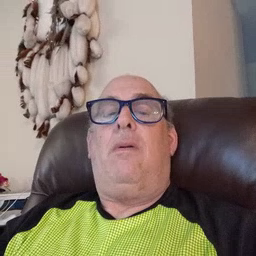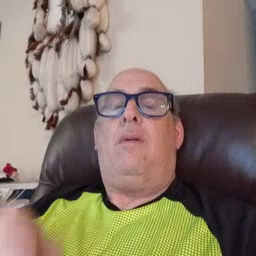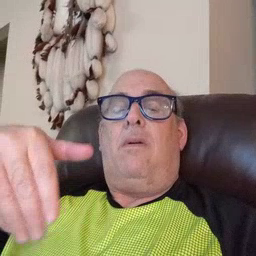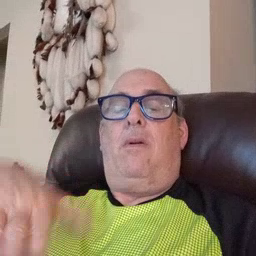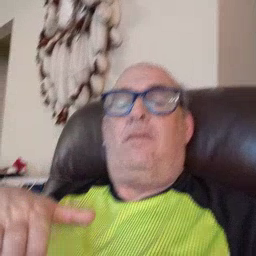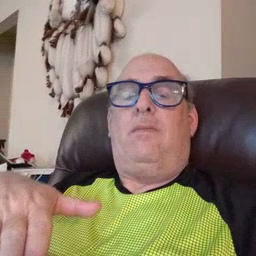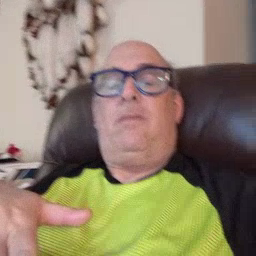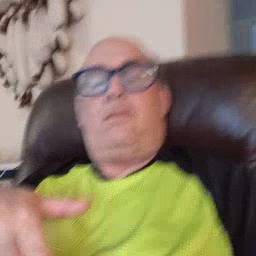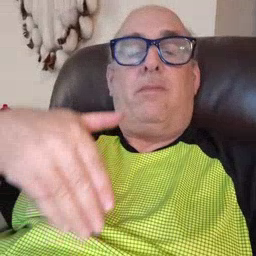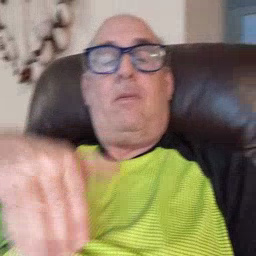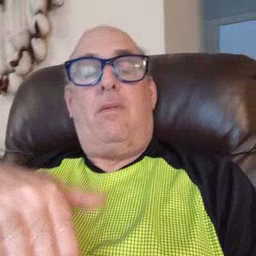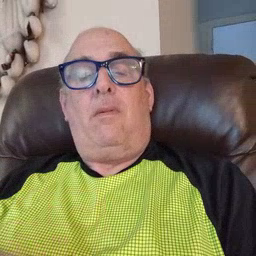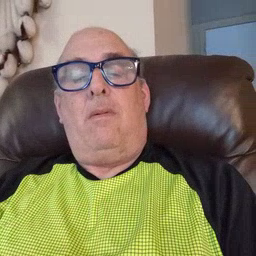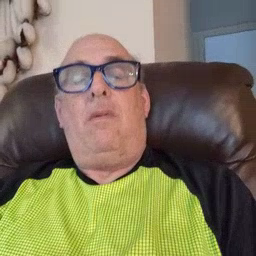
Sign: underwear